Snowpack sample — Loveland Pass, Silver Plume, Colorado, USA (1/12/25, 11:40 AM MST)
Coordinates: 39.66, -105.88
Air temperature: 7 °F
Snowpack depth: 140 cm
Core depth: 10 cm
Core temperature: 41 °F
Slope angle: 11°, slope face: 30°
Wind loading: high
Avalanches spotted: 2
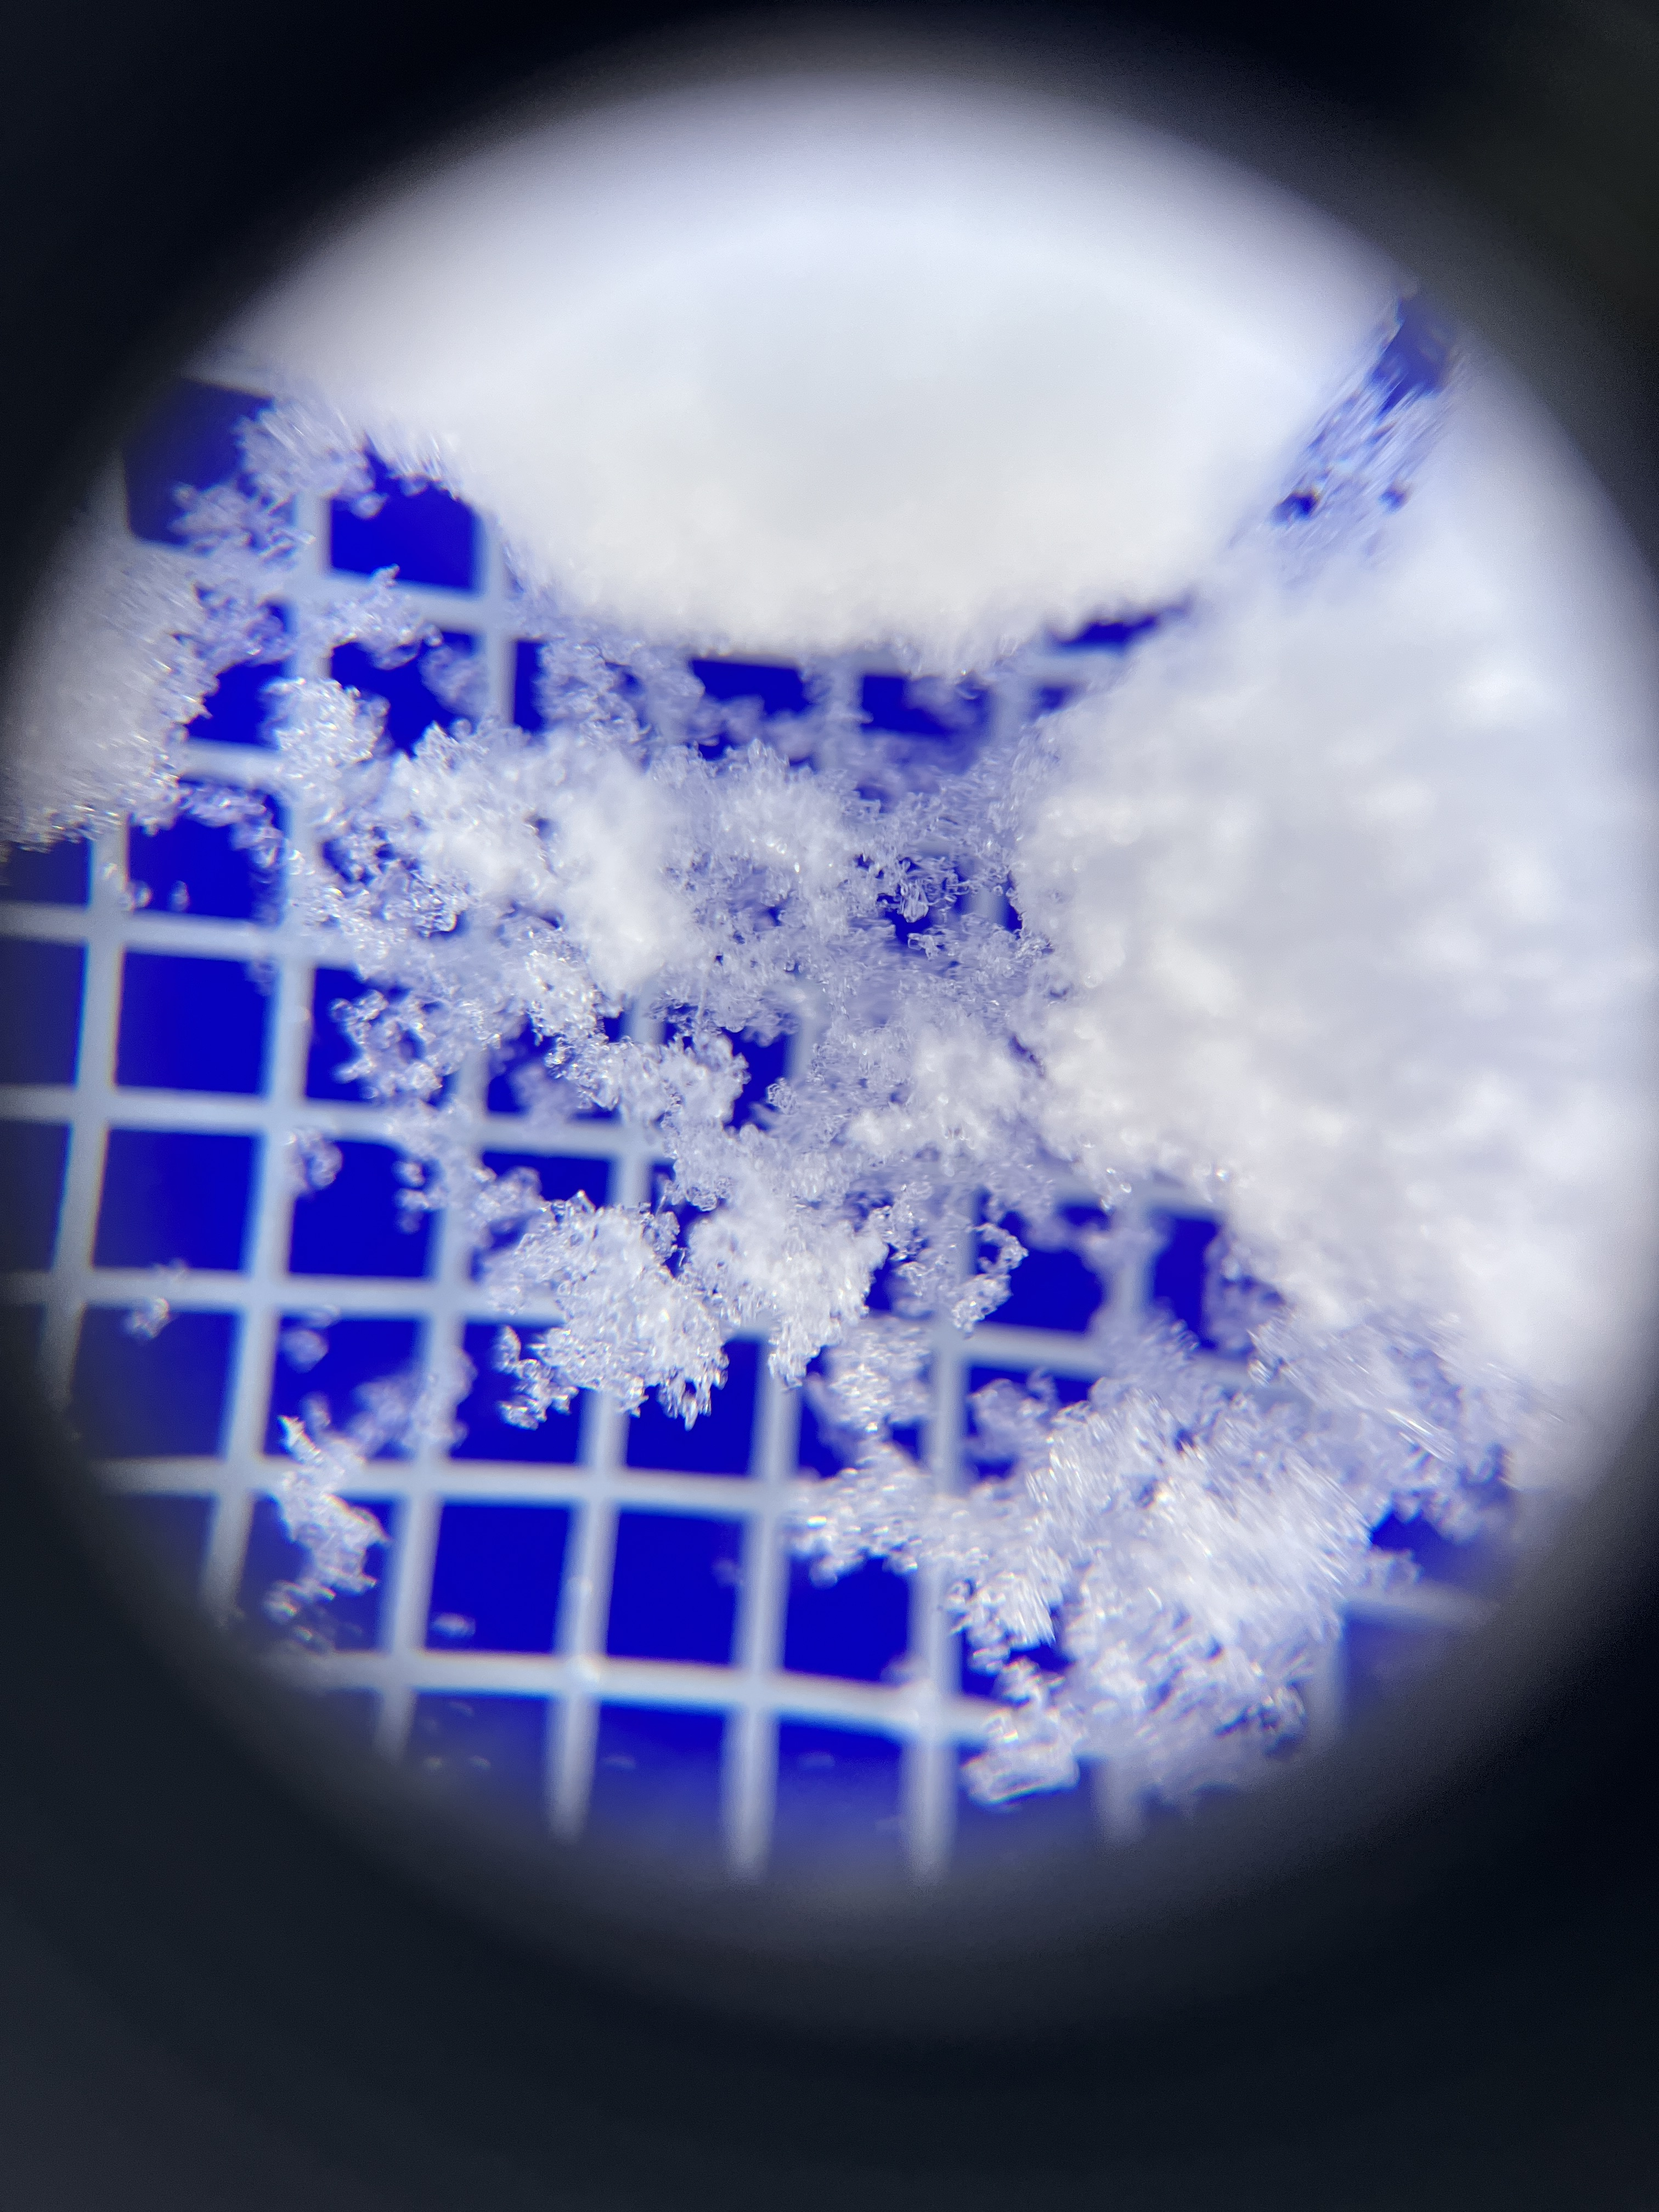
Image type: magnified_profile
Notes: Pilot using slightly modified coring method that took too large segment for snow profile picturing, advised not to use in higher level models. Two avalanche on south face nearby, partially cloudy with light snow in the last 24 hours. Lots of wind loading on eastern features.